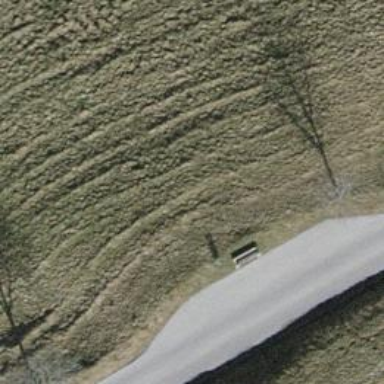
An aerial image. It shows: Bench for seating.